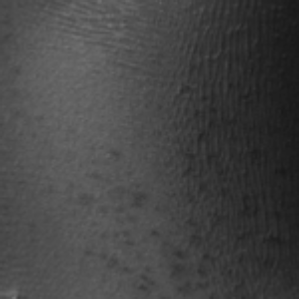
Label: frost